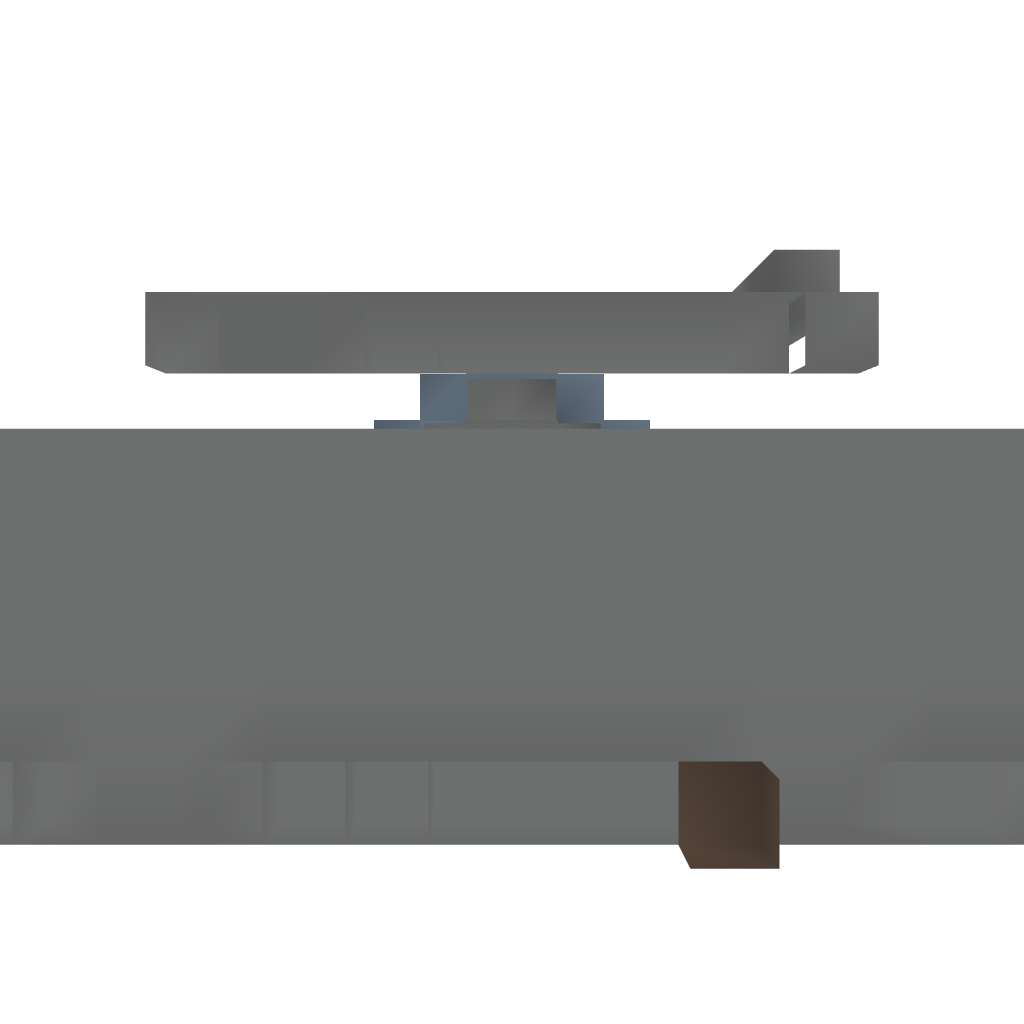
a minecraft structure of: Lost in a Book Library